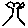
Label: tree